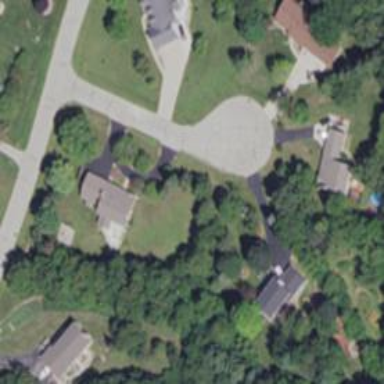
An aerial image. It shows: Residential road.